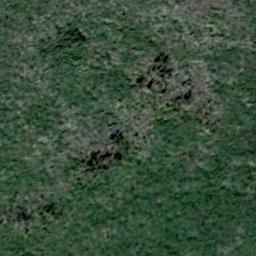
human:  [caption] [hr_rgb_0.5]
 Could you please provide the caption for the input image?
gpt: The meadow is dense but uneven .

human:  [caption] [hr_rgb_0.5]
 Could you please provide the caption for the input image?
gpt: There is a wood on the grass .

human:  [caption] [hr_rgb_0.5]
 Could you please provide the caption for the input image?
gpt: This meadow has dense grasses and some trees .

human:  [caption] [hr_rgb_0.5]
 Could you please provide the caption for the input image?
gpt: A large dark green and light green mixed grass .

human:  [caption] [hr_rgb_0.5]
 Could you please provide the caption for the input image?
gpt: There are some black rocks on the green meadow .